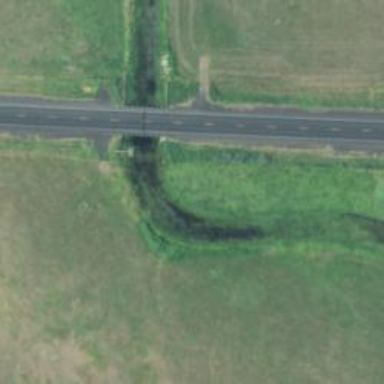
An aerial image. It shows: Canal culvert running through tunnel.